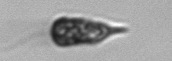
Label: Euglena